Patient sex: M
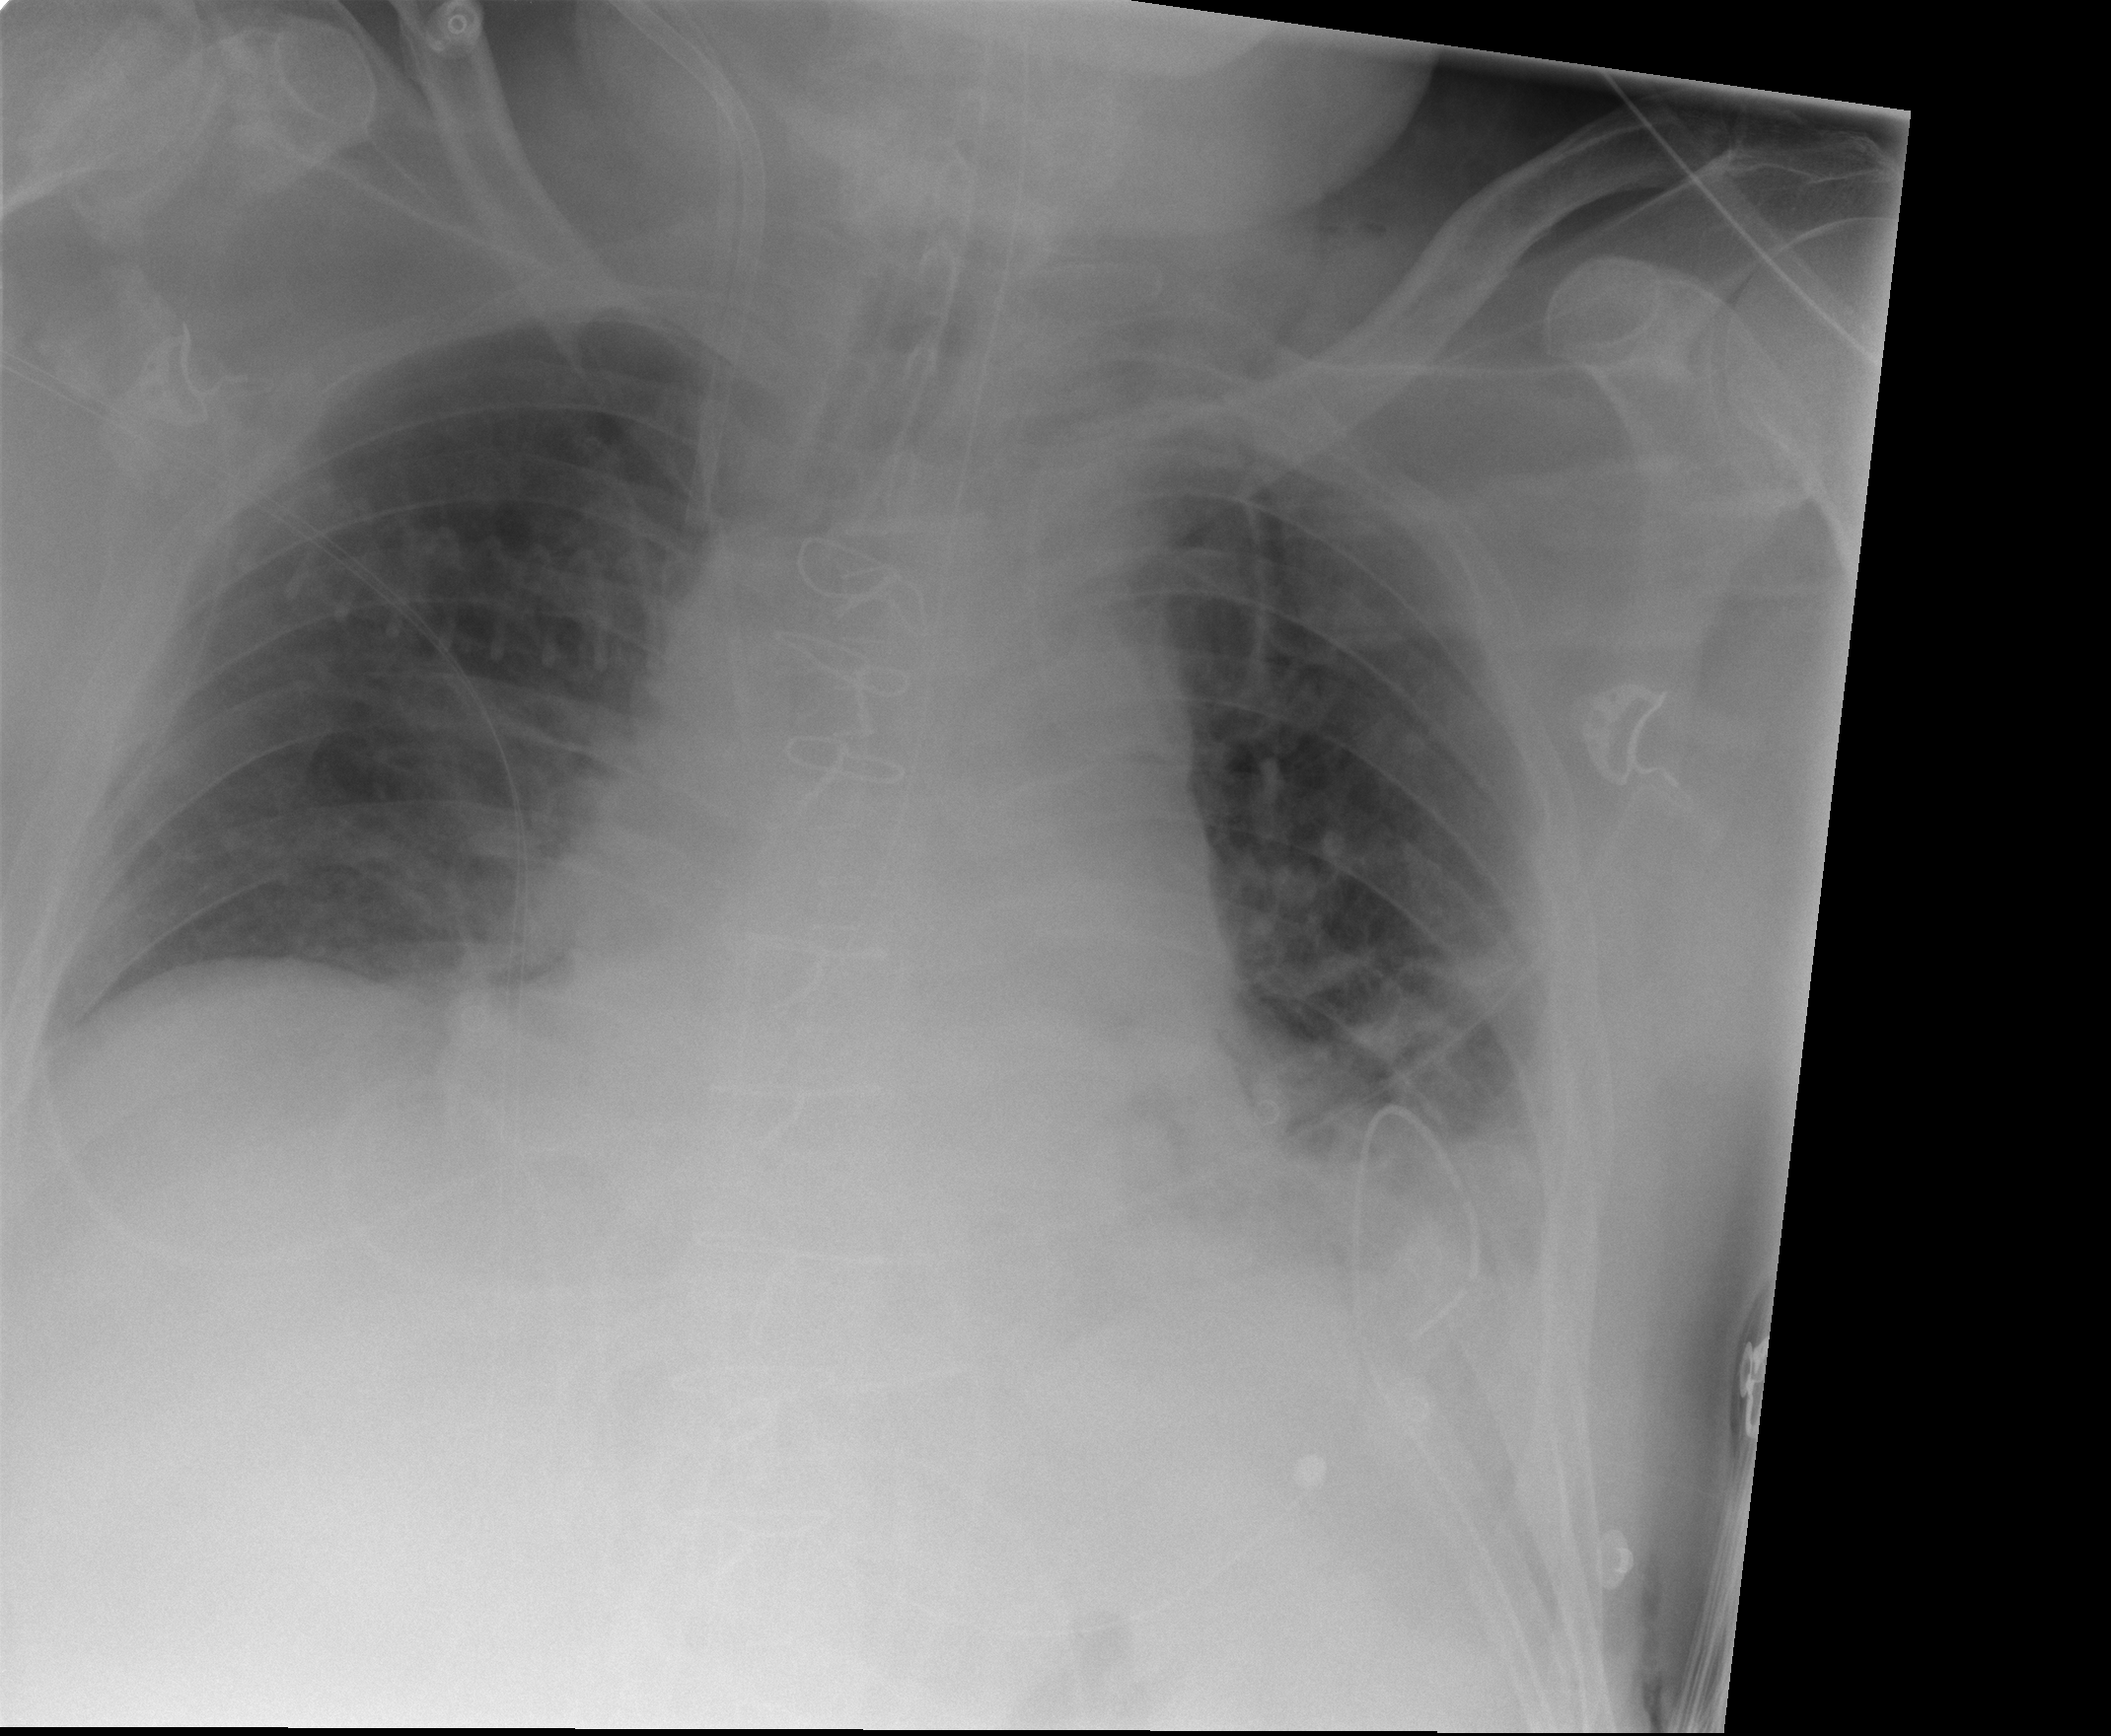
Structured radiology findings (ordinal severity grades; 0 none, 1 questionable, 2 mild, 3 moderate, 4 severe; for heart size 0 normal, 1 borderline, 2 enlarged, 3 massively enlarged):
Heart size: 2
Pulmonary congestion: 0
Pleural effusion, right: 0
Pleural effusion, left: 2
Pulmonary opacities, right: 0
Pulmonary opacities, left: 0
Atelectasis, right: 0
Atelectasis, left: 2